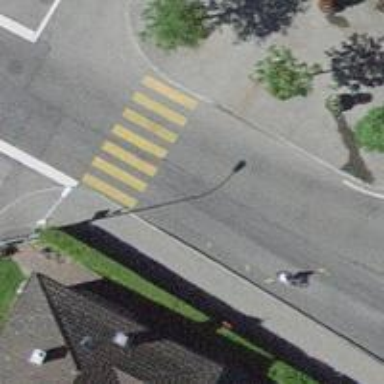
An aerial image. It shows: Uncontrolled road crossing.